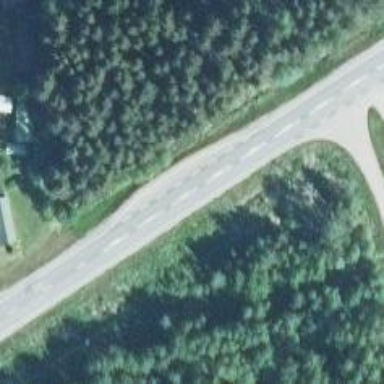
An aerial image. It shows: Trunk highway.